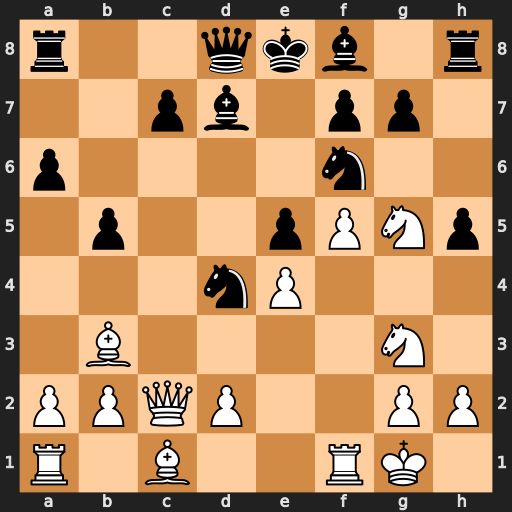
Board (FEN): r2qkb1r/2pb1pp1/p4n2/1p2pPNp/3nP3/1B4N1/PPQP2PP/R1B2RK1
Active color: w
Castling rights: kq
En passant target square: -
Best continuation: Bxf7+ Ke7 Qc5#